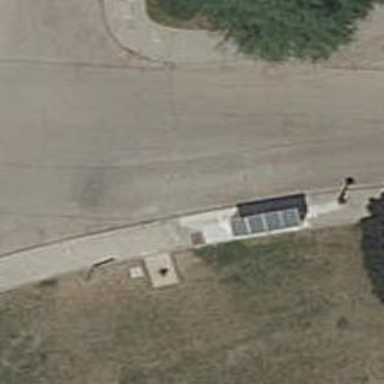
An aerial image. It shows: Bus stop with platform for public transport.